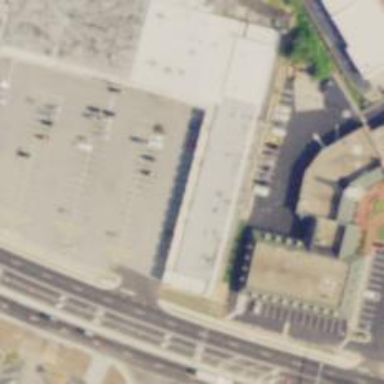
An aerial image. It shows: Supermarket.